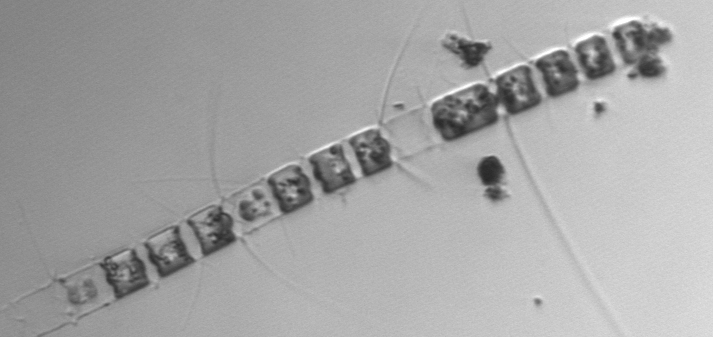
Label: Chaetoceros_didymus